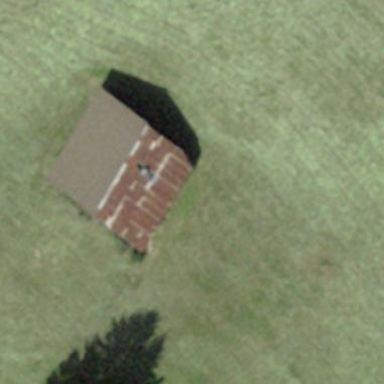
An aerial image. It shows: Cabin is depicted in the image.